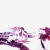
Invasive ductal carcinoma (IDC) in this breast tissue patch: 0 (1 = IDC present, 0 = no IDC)